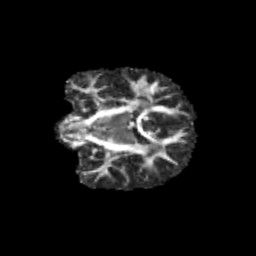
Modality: FA
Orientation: coronal
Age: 11
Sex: male
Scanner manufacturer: siemens
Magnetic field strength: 3 T
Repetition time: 3.8 s
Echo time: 0.07 s